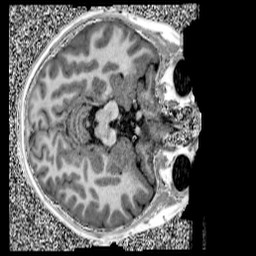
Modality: UNIT1
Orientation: axial
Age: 11
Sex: male
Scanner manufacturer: siemens
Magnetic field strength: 3 T
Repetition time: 4 s
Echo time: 0.00299 s